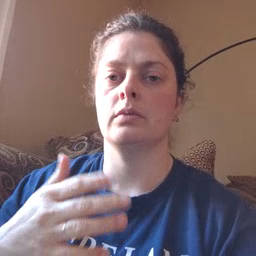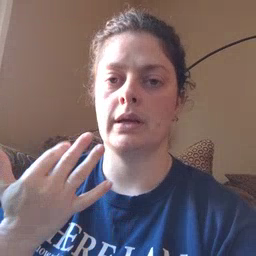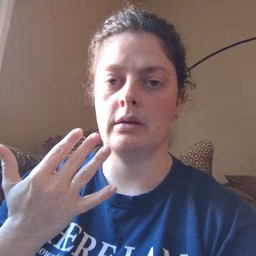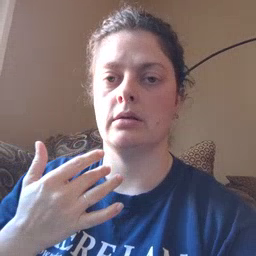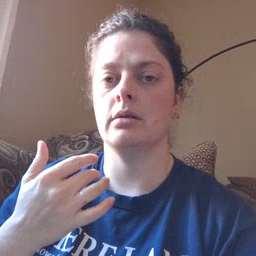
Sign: wait